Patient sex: M
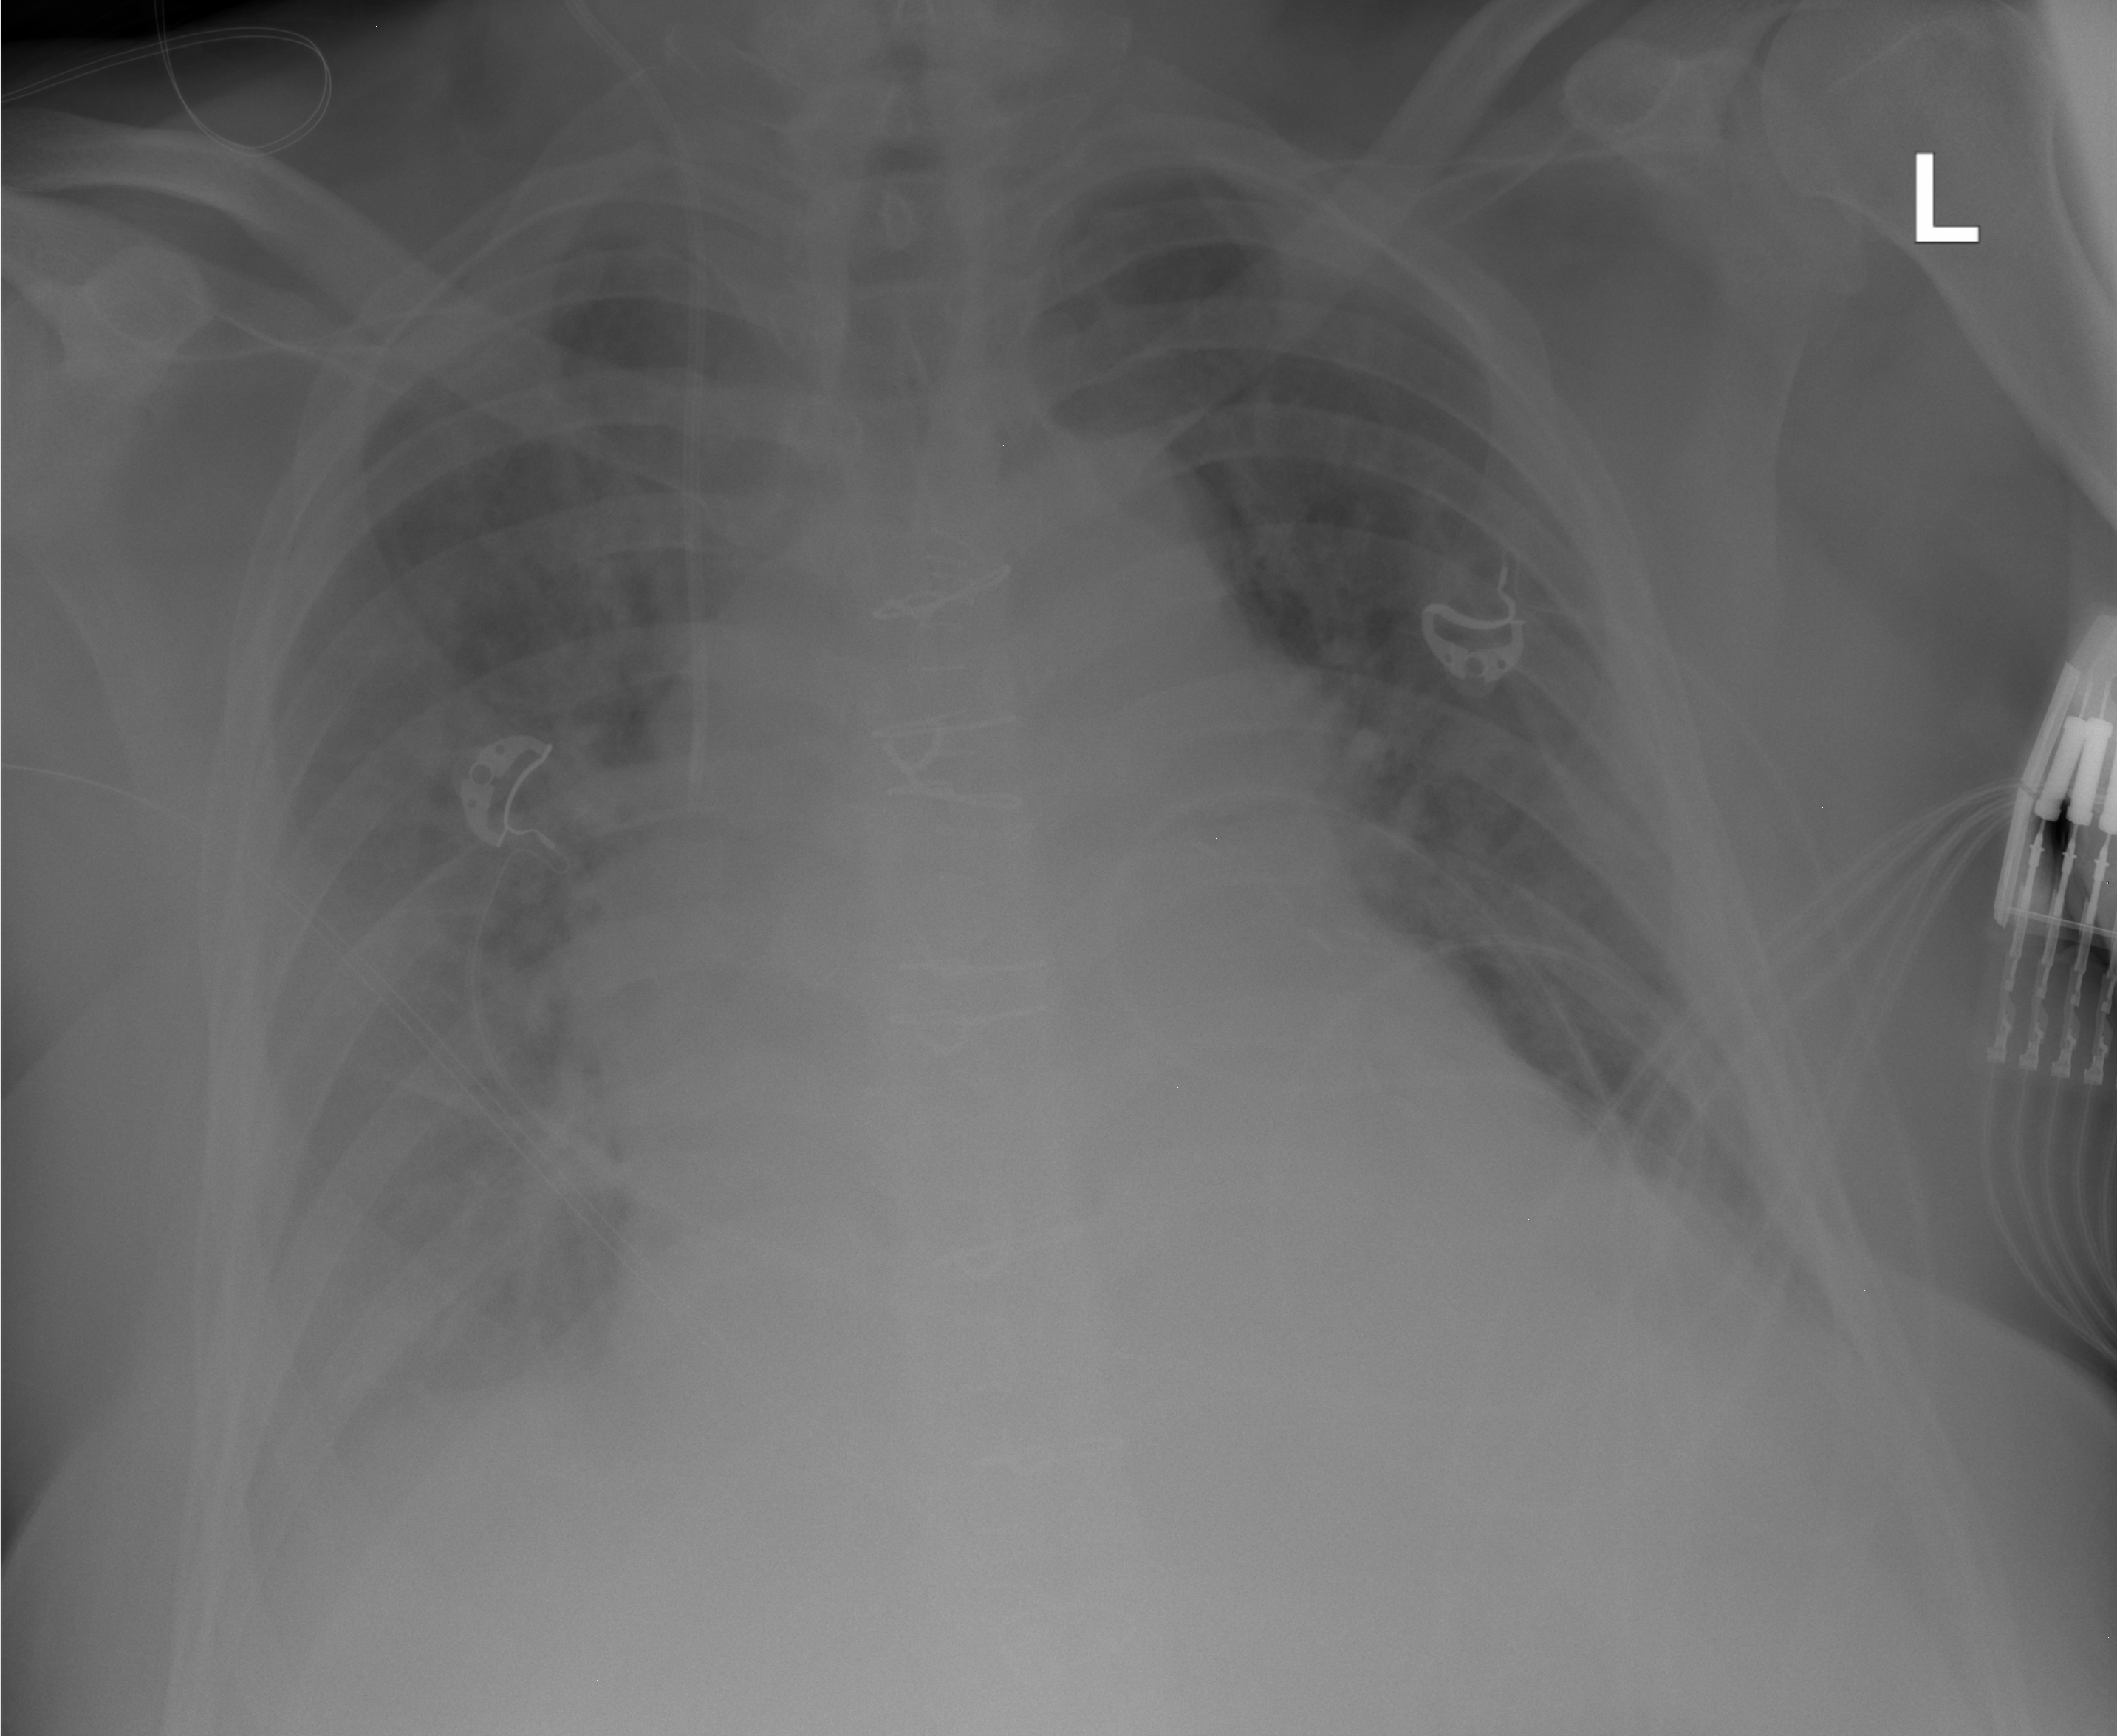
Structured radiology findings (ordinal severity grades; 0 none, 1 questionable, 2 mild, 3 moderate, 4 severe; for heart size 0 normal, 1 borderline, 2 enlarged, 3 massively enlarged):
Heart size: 2
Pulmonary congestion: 3
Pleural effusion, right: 2
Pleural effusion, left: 1
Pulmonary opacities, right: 2
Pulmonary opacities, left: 2
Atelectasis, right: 2
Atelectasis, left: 2